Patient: sex F, age 58
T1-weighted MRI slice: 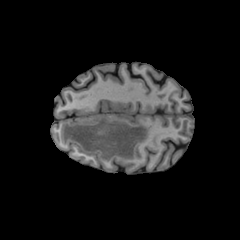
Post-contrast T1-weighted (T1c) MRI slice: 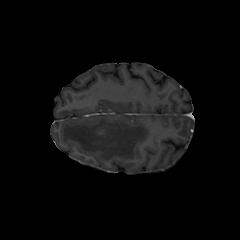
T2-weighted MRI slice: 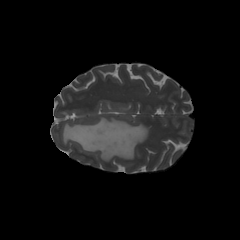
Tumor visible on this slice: yes
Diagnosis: Glioblastoma, IDH-wildtype
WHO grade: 4